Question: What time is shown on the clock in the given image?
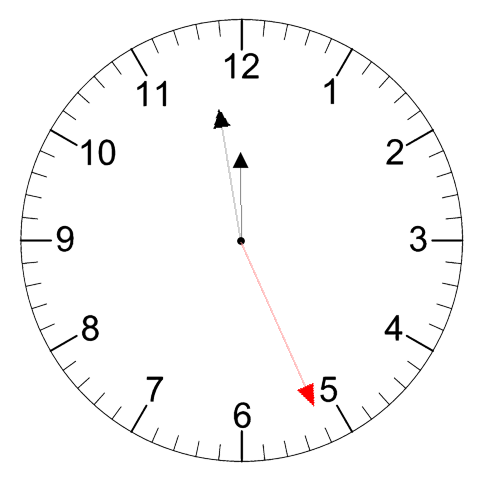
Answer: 11:58:26